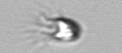
Label: Balanion